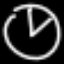
Label: clock